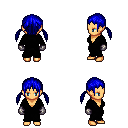
a pixel art fantasy rpg character, female body template, human, tanned skin, black robe, metal pants, blue twin-tailed hairstyle, metal gloves, four views (front, back, left, right), 2x2 character sprite sheet, small pixel art, hard edges, no anti-aliasing